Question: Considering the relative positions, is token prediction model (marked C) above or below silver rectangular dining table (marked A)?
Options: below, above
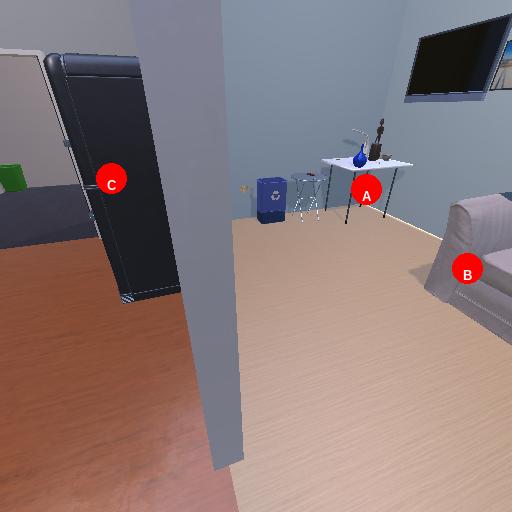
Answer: below